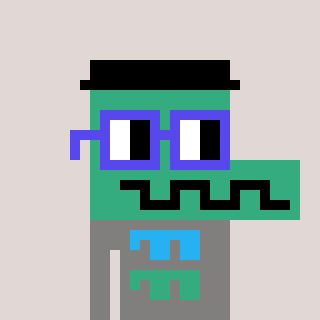
a pixel art character with square blue glasses, a crocodile-shaped head and a bluegrey-colored body on a warm background